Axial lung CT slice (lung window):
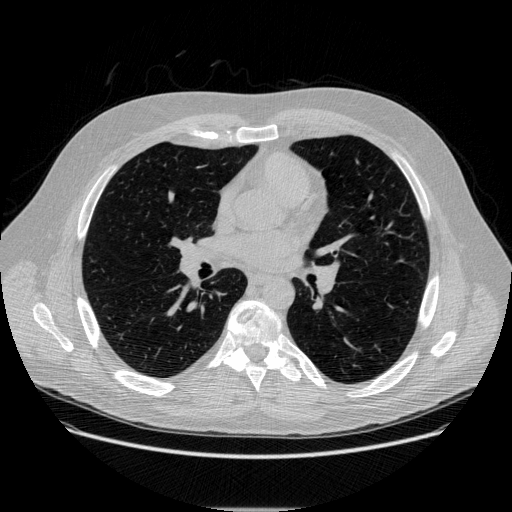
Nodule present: no